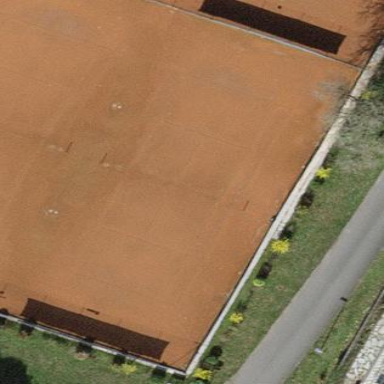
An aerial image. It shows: Tennis court with sandy surface located in pitch designated for leisure land.